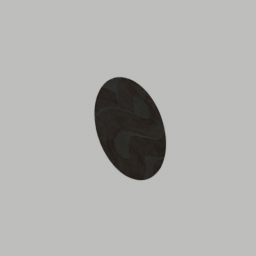
Label: decoration